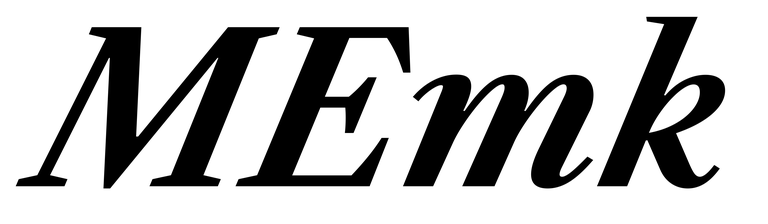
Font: LibreCaslonText-Italic_Bold_Italic